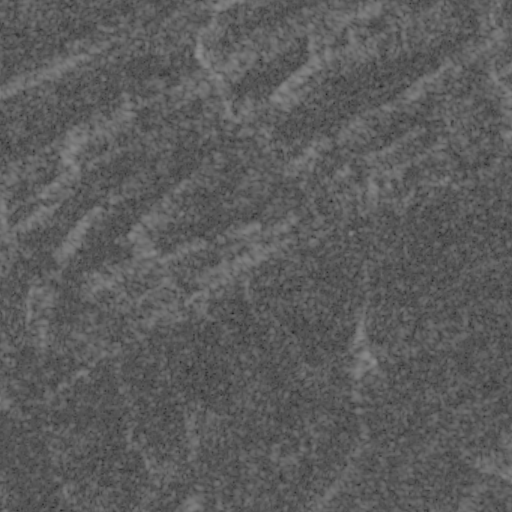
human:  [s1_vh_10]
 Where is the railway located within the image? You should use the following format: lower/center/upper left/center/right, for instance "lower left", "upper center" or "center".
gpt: The railway is located in the upper left of the image.
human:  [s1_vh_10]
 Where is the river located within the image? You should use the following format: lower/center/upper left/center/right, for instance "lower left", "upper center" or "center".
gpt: The river is located in the left of the image.
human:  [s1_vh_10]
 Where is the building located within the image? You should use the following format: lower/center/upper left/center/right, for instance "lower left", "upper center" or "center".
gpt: The building is located in the center right of the image.
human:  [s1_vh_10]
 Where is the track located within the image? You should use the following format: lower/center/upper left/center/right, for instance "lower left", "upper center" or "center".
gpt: There is no track in the image.

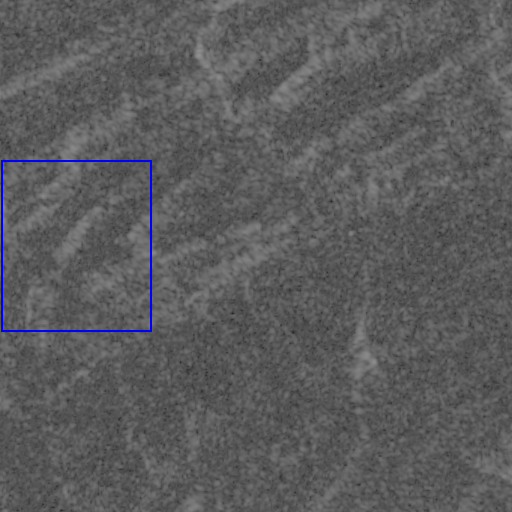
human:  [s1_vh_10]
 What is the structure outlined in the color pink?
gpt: There is no pink outline.
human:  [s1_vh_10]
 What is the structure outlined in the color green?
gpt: There is no structure outlined in green.